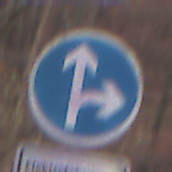
Verkehrszeichen: VorgeschriebeneFahrtrichtungGeradeausOderRechts
Zusatzzeichen unten: BesondereFahrzeugeUndTransportgueter10
Umgebung: Outdoor, Nature
Tageszeit: Midday
Wetter: Overcast
Licht: Natural
Jahreszeit: Autumn
Kontrast: LowContrast